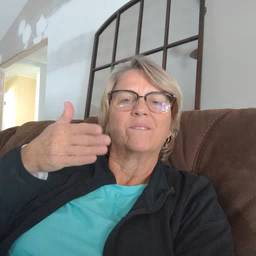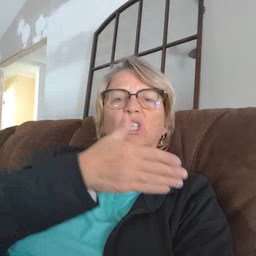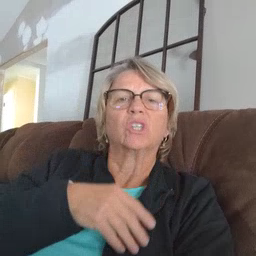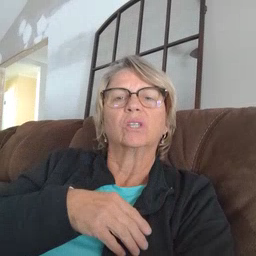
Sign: fish